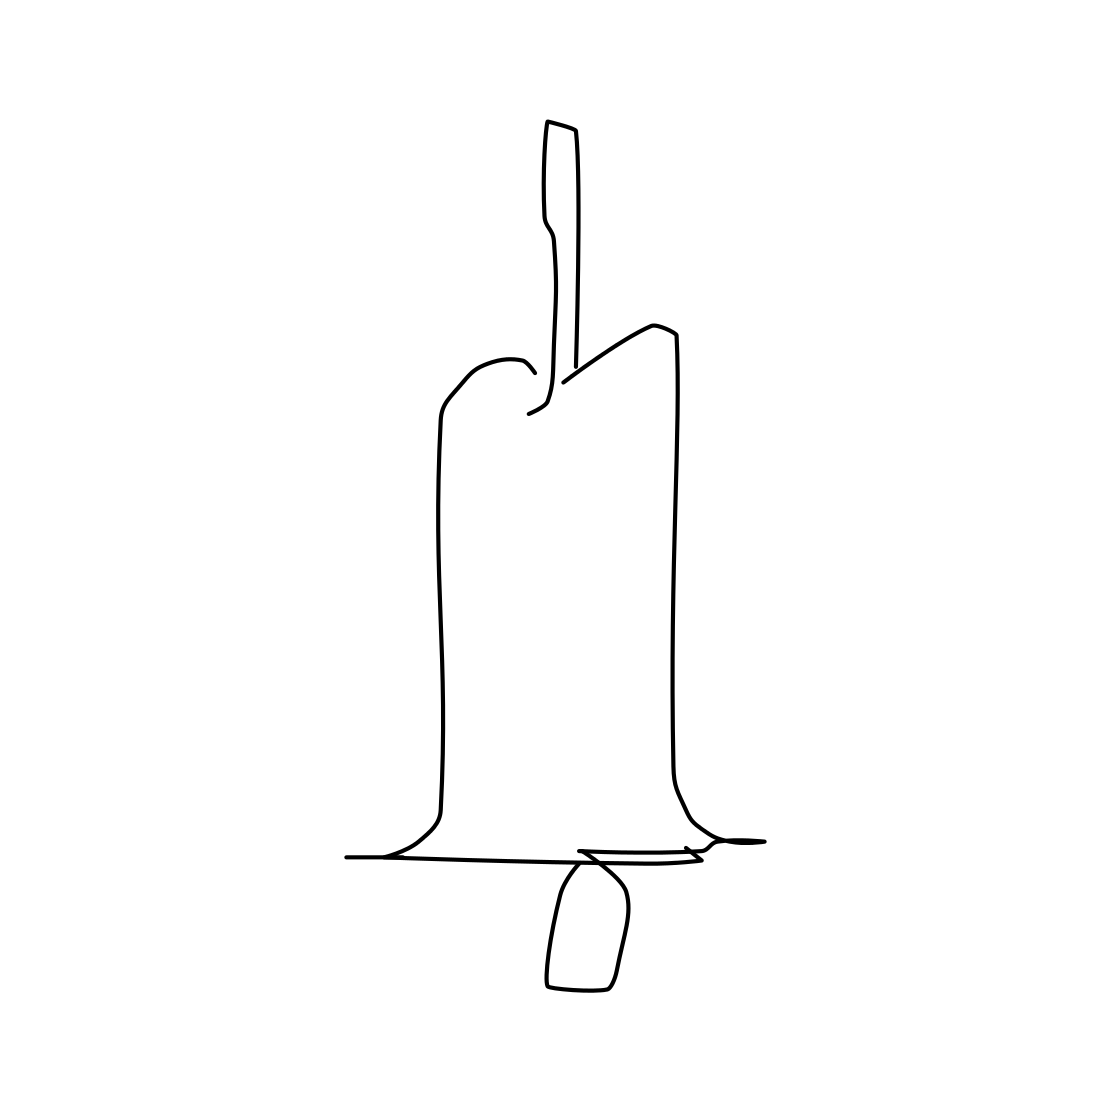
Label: bell